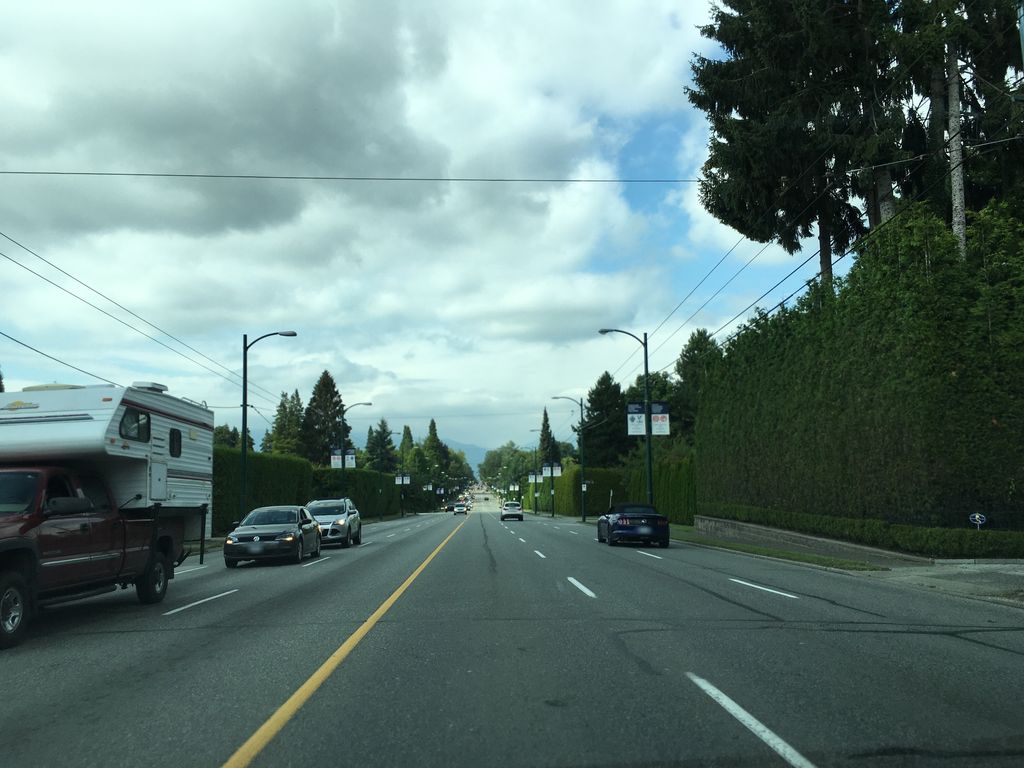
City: vancouver